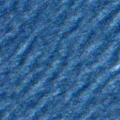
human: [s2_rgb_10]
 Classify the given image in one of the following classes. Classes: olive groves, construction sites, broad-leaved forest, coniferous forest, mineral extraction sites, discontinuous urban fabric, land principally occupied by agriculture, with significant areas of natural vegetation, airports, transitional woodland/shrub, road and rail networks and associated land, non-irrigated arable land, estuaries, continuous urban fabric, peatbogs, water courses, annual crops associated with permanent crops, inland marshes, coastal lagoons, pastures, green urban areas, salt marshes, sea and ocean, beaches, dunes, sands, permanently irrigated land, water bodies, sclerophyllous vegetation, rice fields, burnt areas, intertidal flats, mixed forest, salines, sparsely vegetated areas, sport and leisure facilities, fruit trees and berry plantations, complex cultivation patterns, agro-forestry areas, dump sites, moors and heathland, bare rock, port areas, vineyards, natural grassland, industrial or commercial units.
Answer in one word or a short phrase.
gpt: sea and ocean